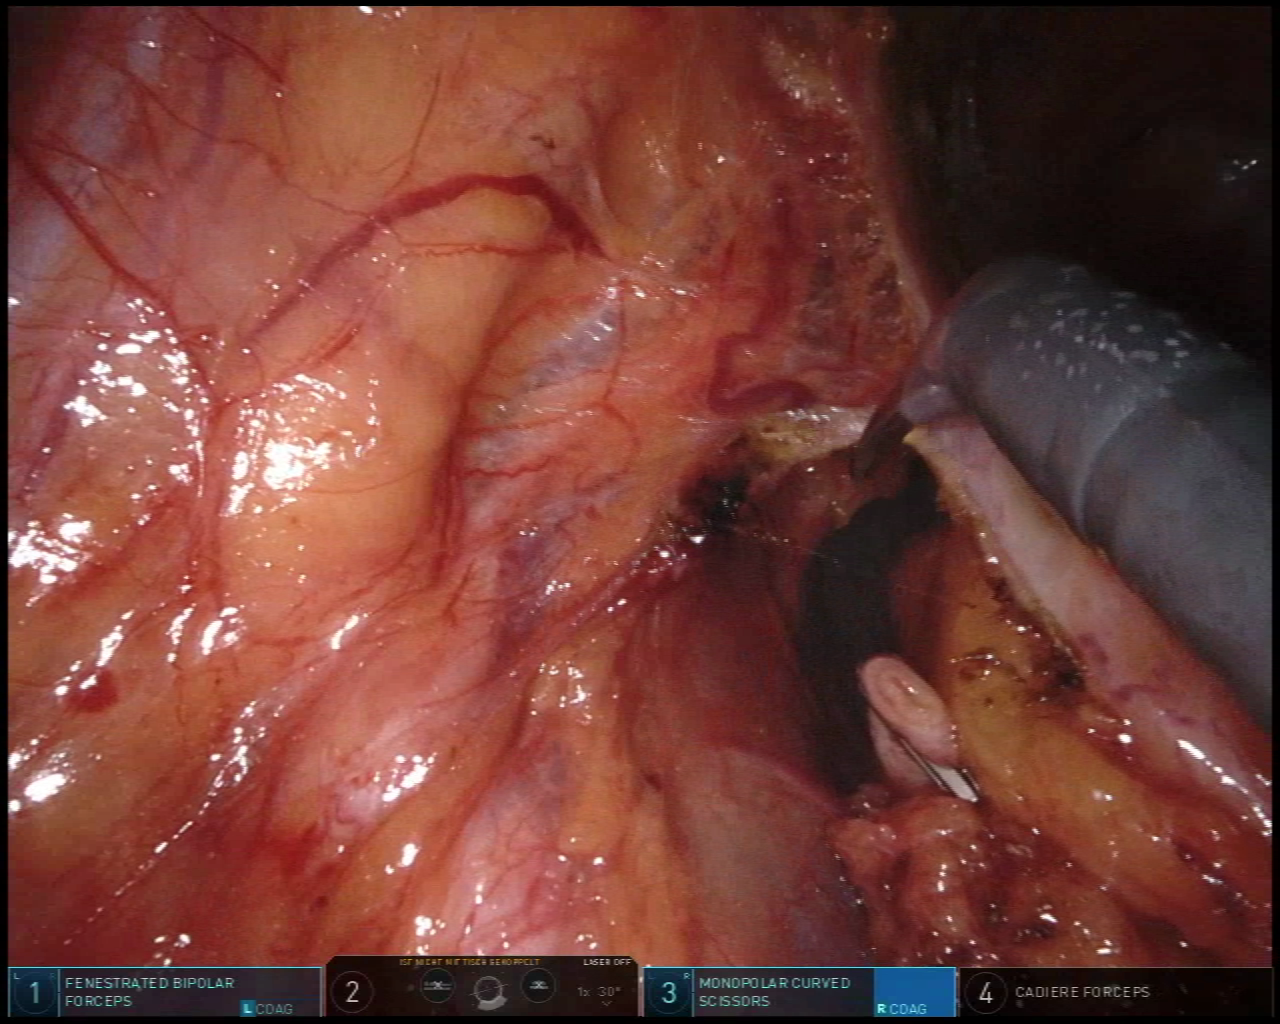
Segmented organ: ureter
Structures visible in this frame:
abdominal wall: yes
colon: no
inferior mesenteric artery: no
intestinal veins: no
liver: no
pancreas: no
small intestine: no
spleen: no
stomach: no
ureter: yes
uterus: no
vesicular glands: no